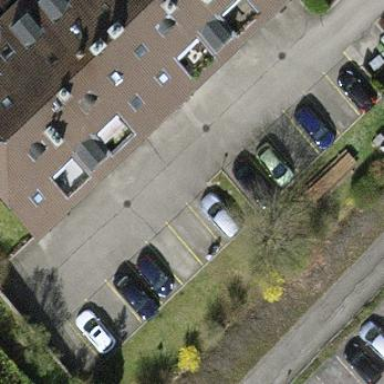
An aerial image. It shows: Parking area.